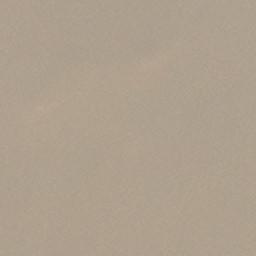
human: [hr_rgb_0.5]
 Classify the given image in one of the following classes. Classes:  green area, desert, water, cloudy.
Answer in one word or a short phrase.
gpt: desert